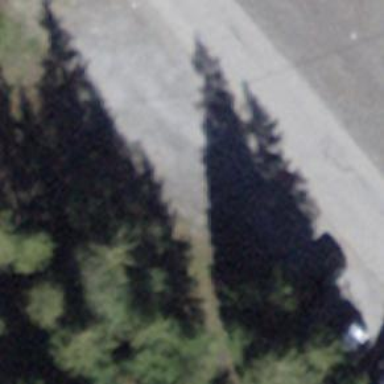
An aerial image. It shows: Parking area with surface.